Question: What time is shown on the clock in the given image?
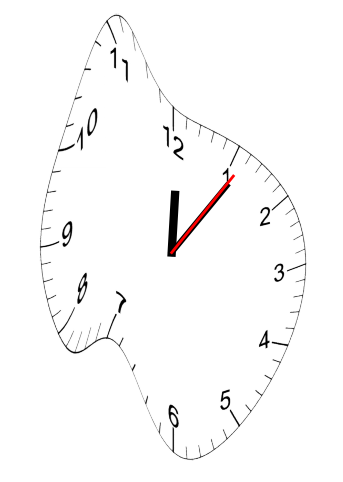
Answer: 12:06:06